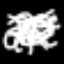
Label: squiggle